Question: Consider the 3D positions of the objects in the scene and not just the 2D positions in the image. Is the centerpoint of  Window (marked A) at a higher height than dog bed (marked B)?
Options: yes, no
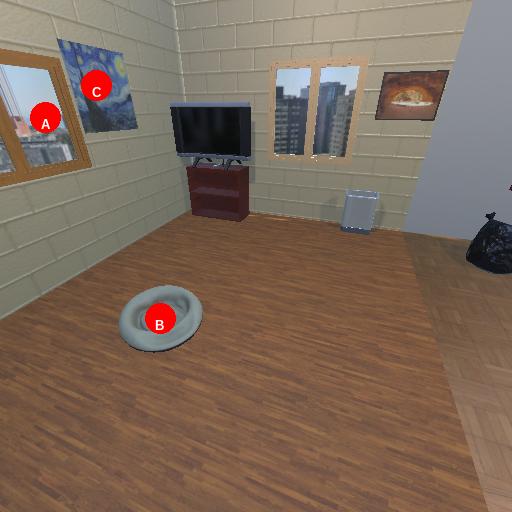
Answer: yes